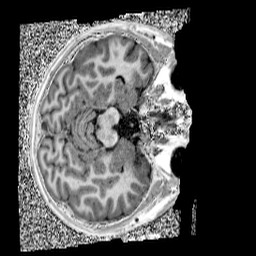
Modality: UNIT1
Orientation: axial
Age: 12
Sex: male
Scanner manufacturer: siemens
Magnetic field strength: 3 T
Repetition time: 4 s
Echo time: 0.00299 s